Group 1:
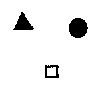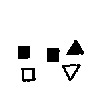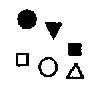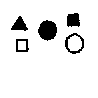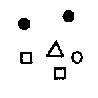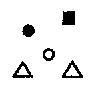
Group 2:
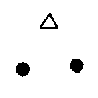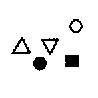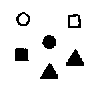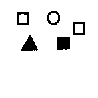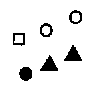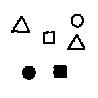
Rule separating the two groups: Solid dark figures above the outline figures vs. outline figures above the solid dark figures.
Concepts: above_below, average, cluster, color, feature_cluster, filled, outlined_filled, texture
Author: Mikhail M. Bongard
Reference: M. M. Bongard, Pattern Recognition, Spartan Books, 1970, p. 229.